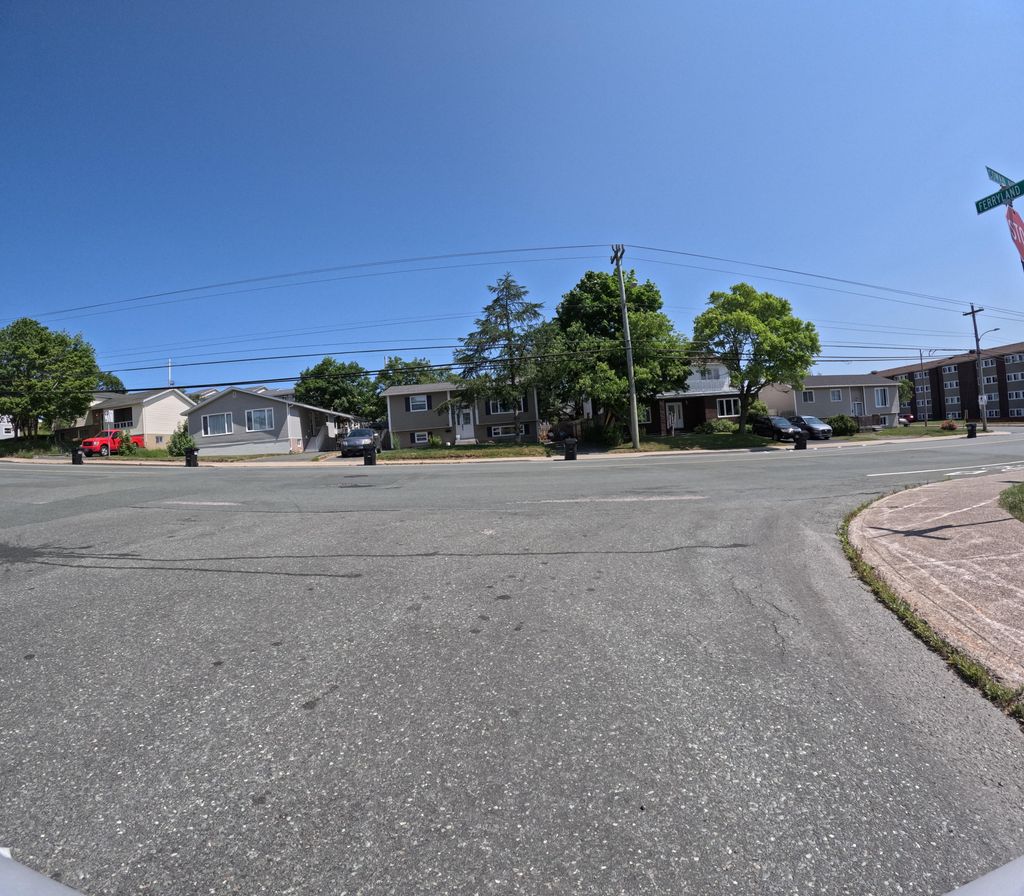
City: st_johns